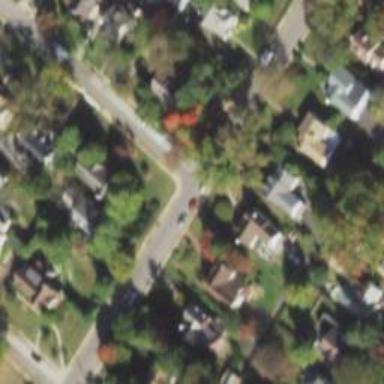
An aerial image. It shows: Unmarked road crossing.